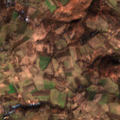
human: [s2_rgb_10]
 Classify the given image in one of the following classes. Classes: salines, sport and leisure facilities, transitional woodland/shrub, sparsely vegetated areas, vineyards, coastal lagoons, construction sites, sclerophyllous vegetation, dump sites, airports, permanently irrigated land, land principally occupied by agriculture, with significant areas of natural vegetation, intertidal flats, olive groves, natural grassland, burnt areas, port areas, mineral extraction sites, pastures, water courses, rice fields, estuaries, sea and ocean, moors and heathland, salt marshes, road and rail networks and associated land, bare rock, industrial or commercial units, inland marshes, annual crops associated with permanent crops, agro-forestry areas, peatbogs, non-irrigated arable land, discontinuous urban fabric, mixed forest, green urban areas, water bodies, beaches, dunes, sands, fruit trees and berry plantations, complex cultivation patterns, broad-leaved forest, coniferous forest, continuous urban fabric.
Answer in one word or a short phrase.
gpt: land principally occupied by agriculture, with significant areas of natural vegetation, broad-leaved forest